Interaction volume radius: 5 \u00c5
Interaction volume height: 20 \u00c5
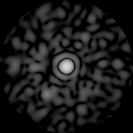
Disorder parameter: 0.82